Aerial crown-view tile of a tropical tree (Barro Colorado Island, Panama), acquired 20250414:
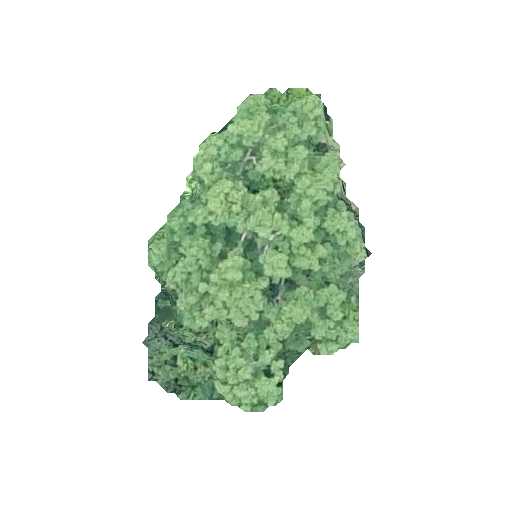
Species: Lonchocarpus heptaphyllus
GBIF accepted scientific name: Lonchocarpus heptaphyllus
Crown area: 75.345 m²